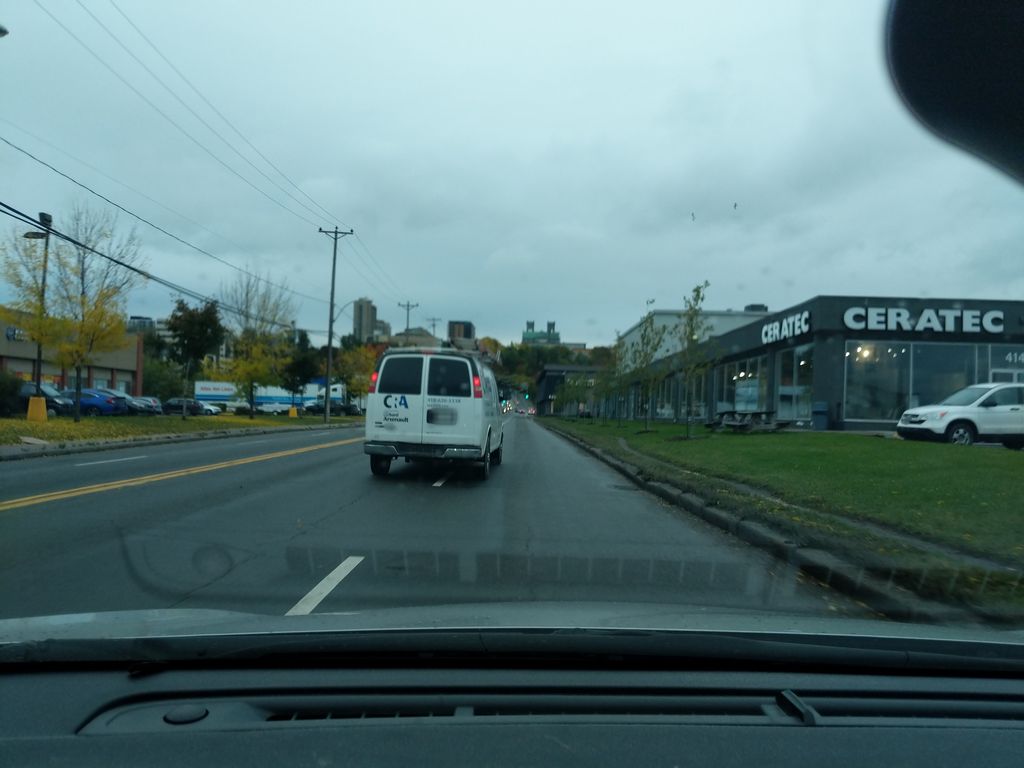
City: quebec_city